Current action and preconditions to check: path_clear

Your task: For each precondition in the list above, predict whether it will hold at this action.

Consider the current scene as observed from the mobile robot's camera, and analyze the predicted future states of all dynamic agents (e.g., people, animals, vehicles, or any moving entities) within the NEXT SECOND.

IMPORTANT: Only answer "very likely" if you are absolutely certain—based on strong, clear evidence—that a dynamic agent will violate the precondition in the predicted future state. Do NOT answer "very likely" for unlikely, ambiguous, or low-probability risks.

Ask yourself for each precondition: Is there a high probability, with clear and convincing evidence, that the predicted future states of any dynamic agent will interfere with the predicted future state of the currently executing action within the NEXT SECOND, causing that precondition to fail?

Assess the risk level based on these predictions. Use "likely" or "very likely" if motions create a clear risk of interference.

Use "neutral" or "improbable" if agents are nearby but their predicted paths are clearly diverging or non-conflicting.

Failure Risk Categories: "very improbable", "improbable", "neutral", "likely", "very likely"

Answer Format: Output ONLY the probability_of_failure value from these categories: "very improbable", "improbable", "neutral", "likely", "very likely"

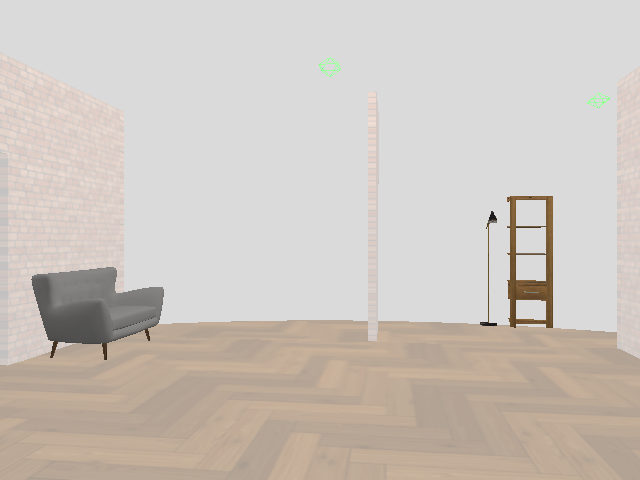

Answer: very improbable